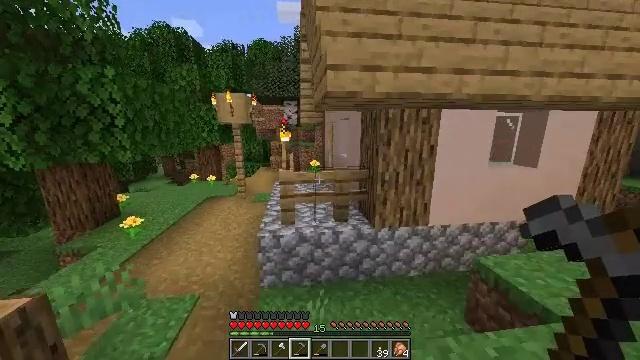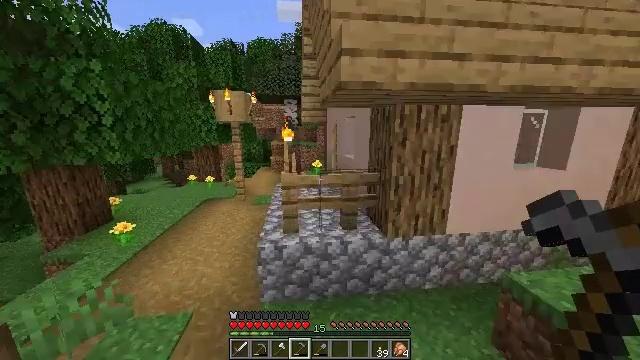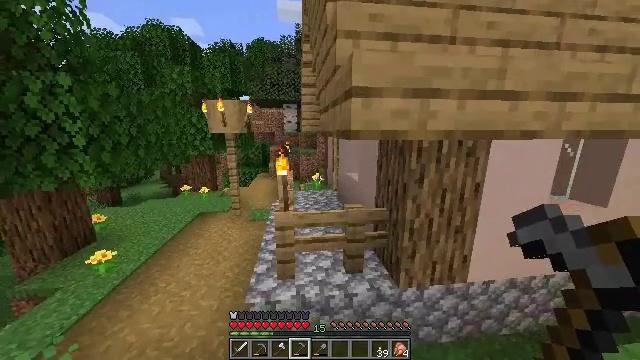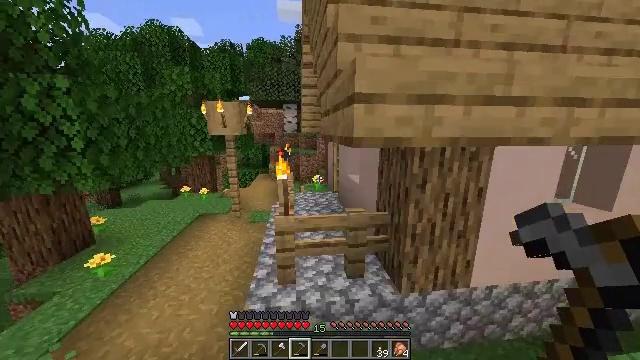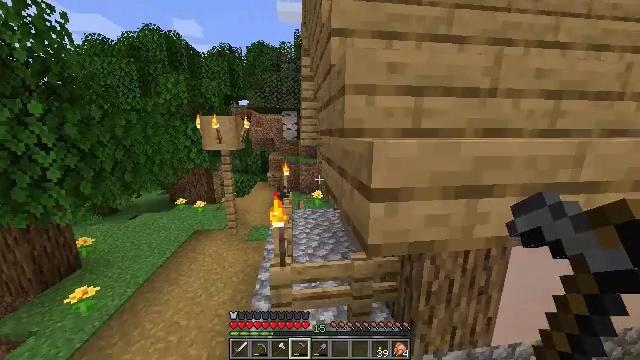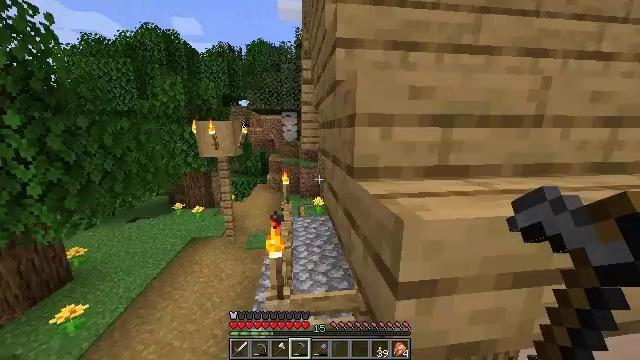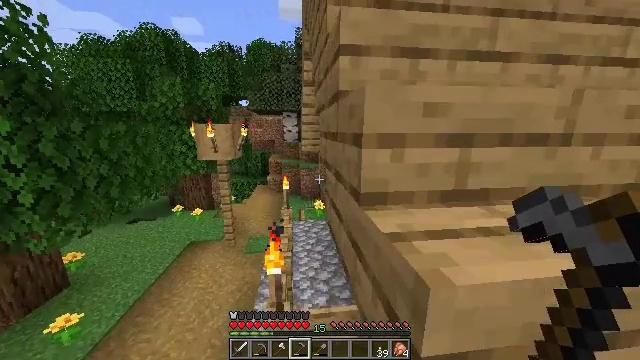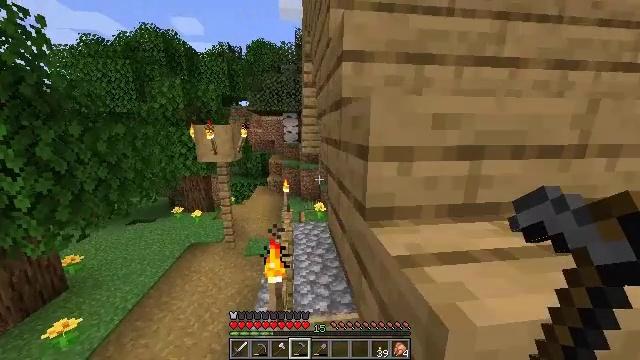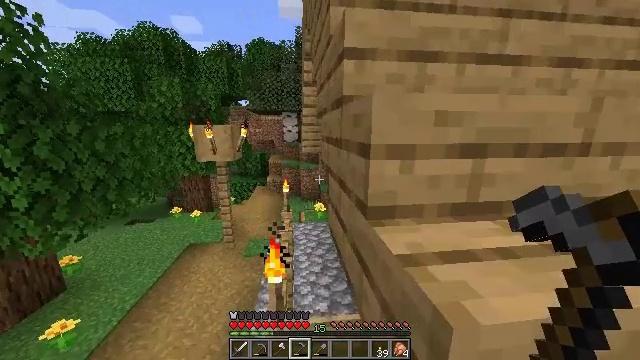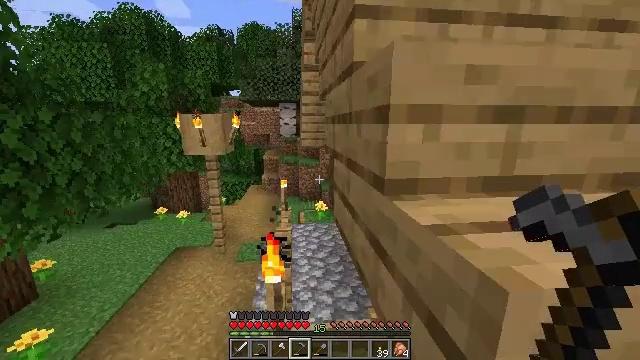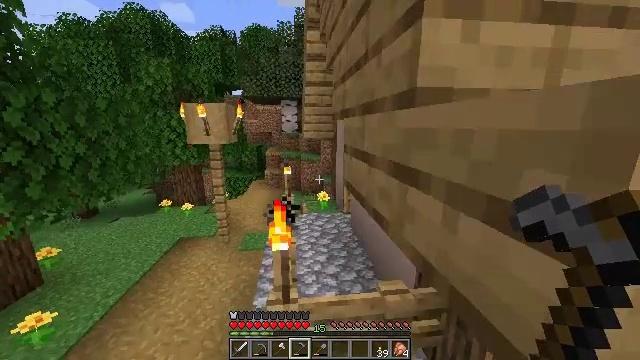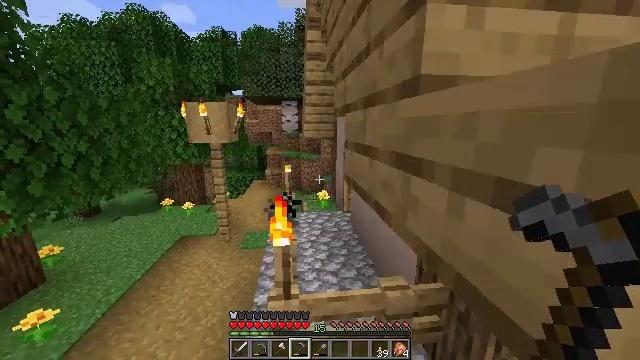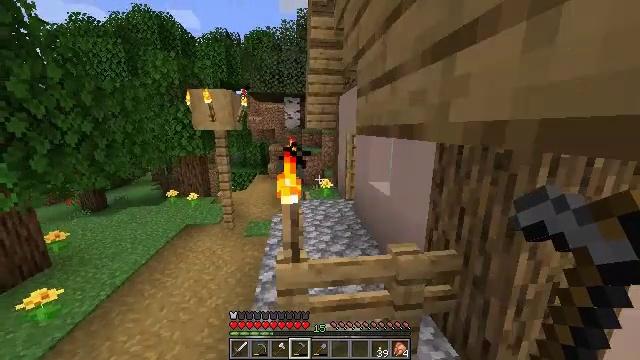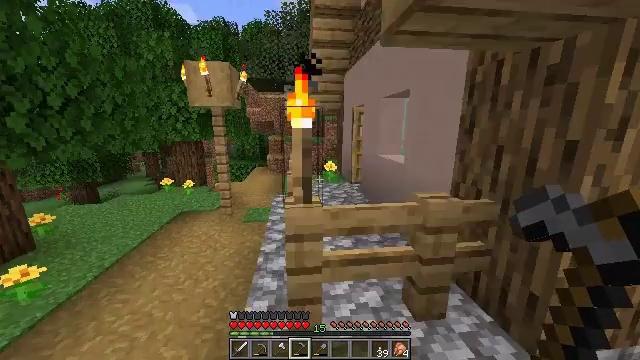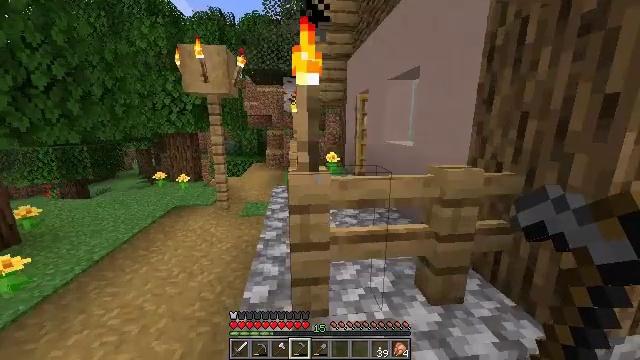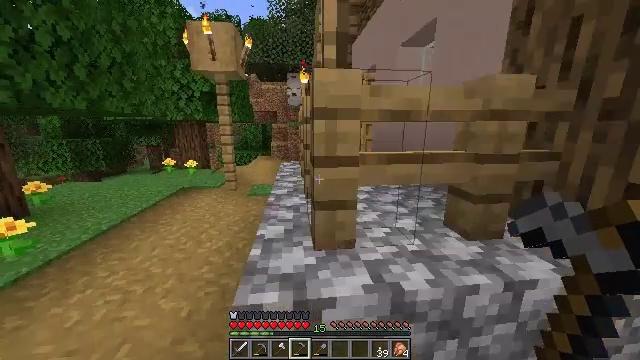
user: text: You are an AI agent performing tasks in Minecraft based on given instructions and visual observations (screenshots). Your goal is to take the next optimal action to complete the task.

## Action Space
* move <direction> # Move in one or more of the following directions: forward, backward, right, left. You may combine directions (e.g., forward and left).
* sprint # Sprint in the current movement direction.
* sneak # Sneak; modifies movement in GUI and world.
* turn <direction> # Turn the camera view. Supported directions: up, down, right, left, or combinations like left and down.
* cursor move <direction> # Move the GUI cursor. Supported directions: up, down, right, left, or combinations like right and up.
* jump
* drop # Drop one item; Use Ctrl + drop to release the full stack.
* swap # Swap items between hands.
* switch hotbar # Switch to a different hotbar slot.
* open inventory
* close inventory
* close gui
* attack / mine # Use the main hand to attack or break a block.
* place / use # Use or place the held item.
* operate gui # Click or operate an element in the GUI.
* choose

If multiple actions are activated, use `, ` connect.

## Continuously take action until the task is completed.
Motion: motion action
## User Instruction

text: Remove oak leaves from branches.
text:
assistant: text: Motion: move forward, sprint
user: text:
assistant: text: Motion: move forward, sprint, jump
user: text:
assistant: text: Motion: move forward, sprint, jump
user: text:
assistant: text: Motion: move forward, sprint, jump
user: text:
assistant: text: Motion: move forward, sprint, jump
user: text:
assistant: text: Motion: move forward and move left, sprint, jump
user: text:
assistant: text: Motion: move forward and move left, sprint, jump
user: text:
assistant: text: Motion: move forward and move left, sprint, jump
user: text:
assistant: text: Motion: move forward and move left, sprint, jump
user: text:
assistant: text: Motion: move forward and move left, sprint, jump
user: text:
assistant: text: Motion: move forward and move left, sprint, jump
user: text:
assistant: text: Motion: move forward and move left, sprint, jump
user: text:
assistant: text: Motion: move forward and move left, sprint, jump
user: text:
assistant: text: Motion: move forward and move left, sprint
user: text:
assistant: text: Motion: move forward and move left, sprint
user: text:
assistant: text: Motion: move forward and move left, sprint
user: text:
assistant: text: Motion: move forward and move left, sprint
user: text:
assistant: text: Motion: move forward and move left, sprint, jump
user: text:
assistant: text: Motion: move forward and move left, sprint, turn right, jump
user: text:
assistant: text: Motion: move forward and move left, sprint, turn right, jump
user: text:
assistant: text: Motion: move forward and move left, sprint, turn right, jump
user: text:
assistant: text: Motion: move forward, sprint, turn right, jump
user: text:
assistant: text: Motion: move forward, sprint, turn right
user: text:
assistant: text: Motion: move forward, sprint, turn right
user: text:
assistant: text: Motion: move forward, sprint
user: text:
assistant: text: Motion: move forward, sprint
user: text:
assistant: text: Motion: move forward, sprint, turn right
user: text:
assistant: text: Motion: move forward, sprint, turn right
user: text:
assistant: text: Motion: move forward, sprint, turn right
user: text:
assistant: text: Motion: move forward, sprint